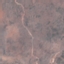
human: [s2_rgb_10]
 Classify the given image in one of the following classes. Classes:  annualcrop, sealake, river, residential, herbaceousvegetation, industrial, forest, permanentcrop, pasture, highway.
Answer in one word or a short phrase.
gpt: HerbaceousVegetation